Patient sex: F
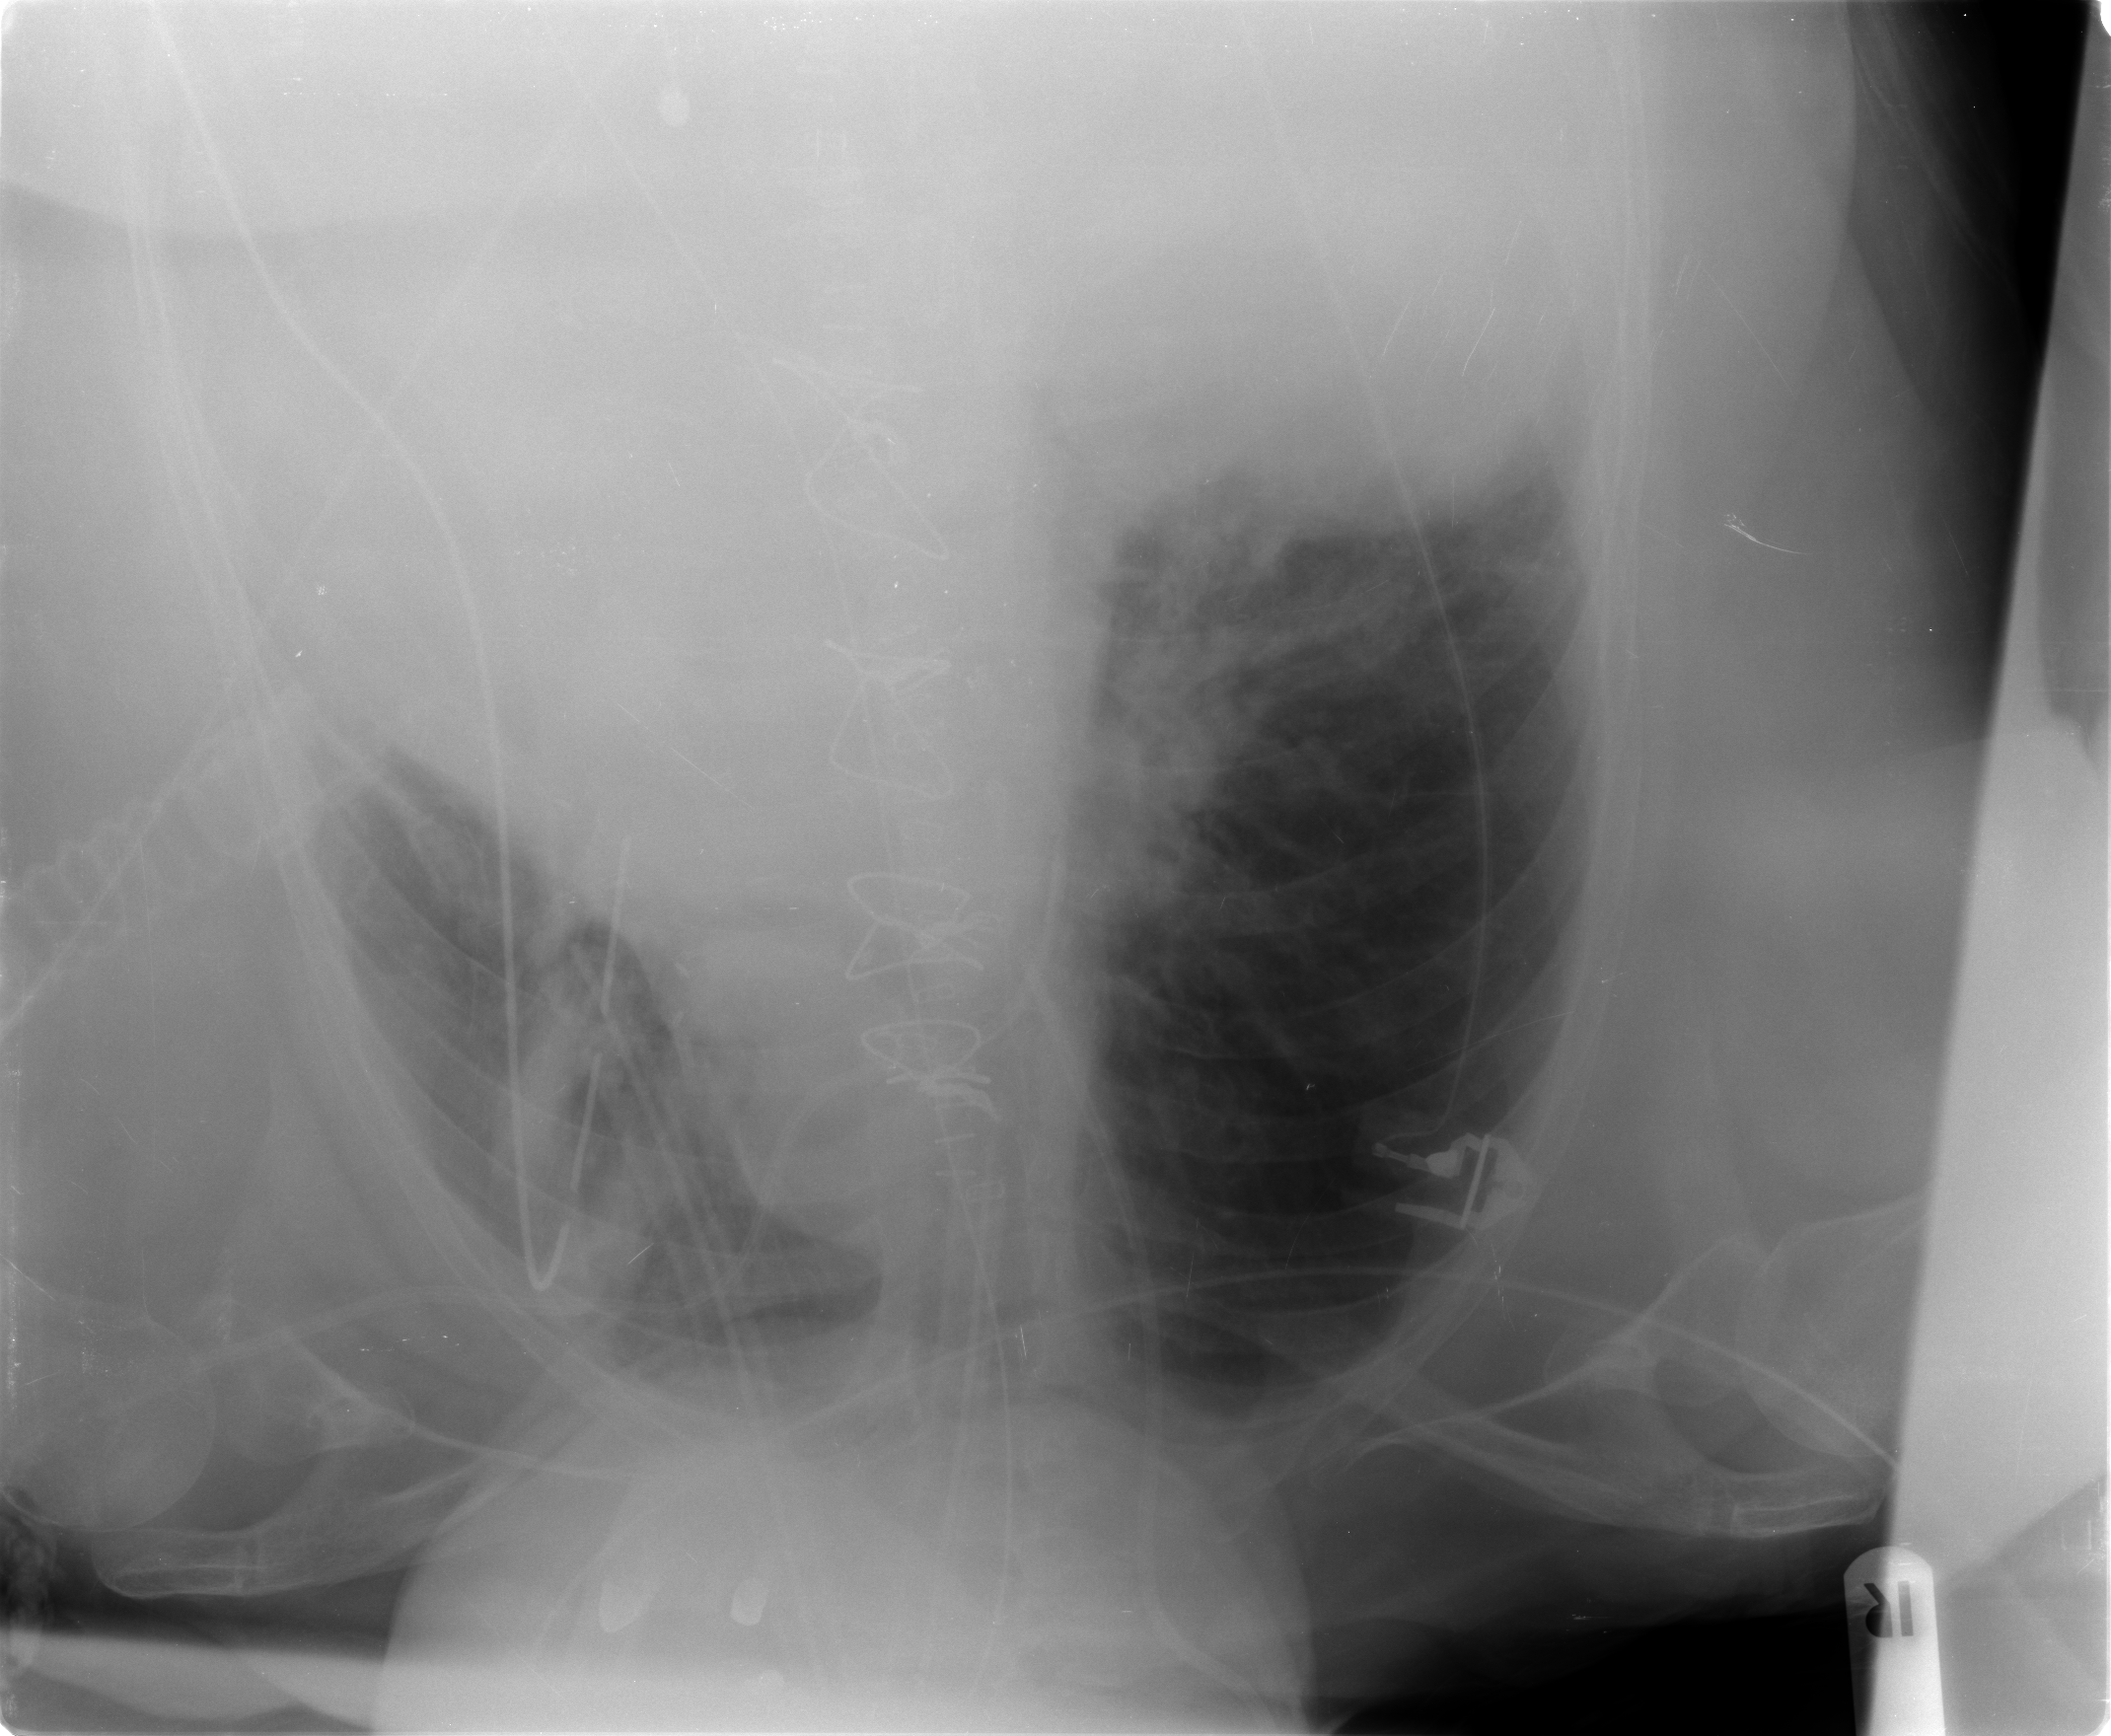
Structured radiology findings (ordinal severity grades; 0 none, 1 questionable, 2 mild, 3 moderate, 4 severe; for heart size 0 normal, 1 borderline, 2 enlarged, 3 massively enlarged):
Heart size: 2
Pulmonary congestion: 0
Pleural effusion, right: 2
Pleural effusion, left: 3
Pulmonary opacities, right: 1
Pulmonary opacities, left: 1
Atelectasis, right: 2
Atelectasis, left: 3